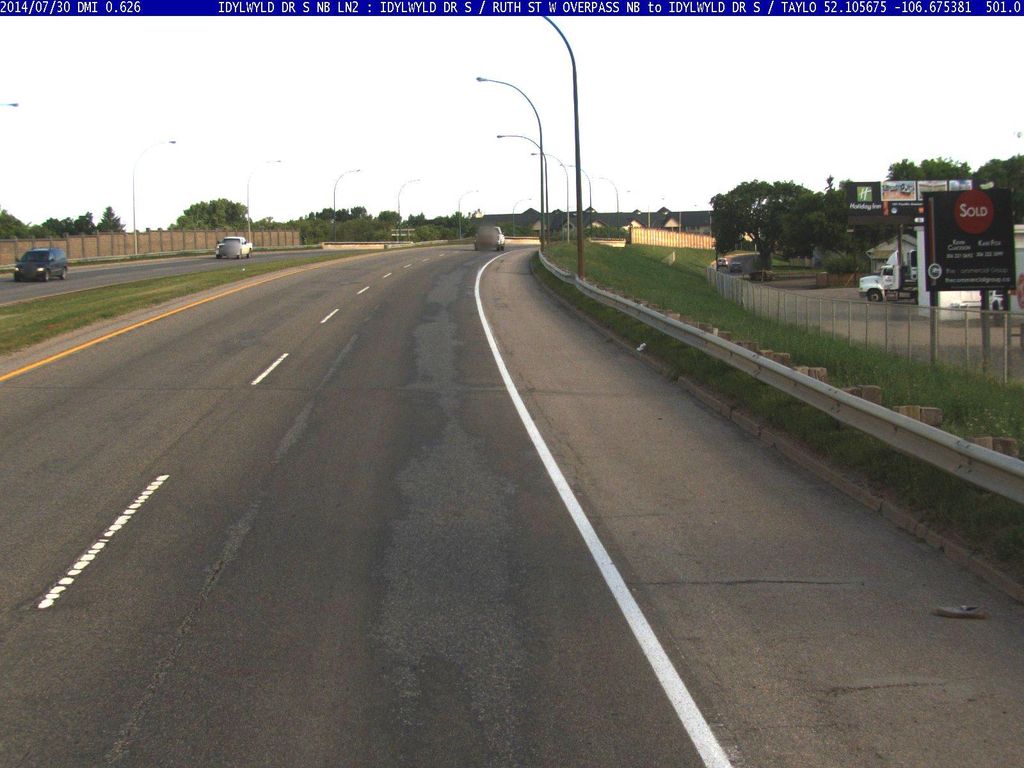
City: saskatoon